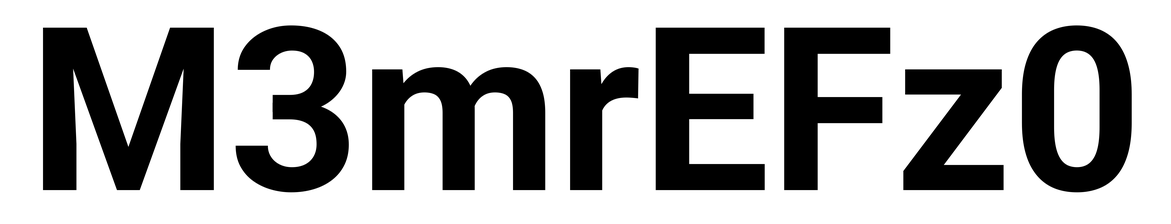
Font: Roboto_Bold